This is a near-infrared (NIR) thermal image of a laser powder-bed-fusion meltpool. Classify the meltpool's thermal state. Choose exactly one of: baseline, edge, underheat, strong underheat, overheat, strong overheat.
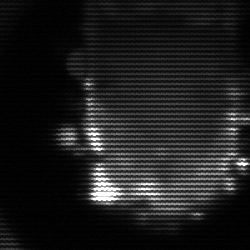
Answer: baseline